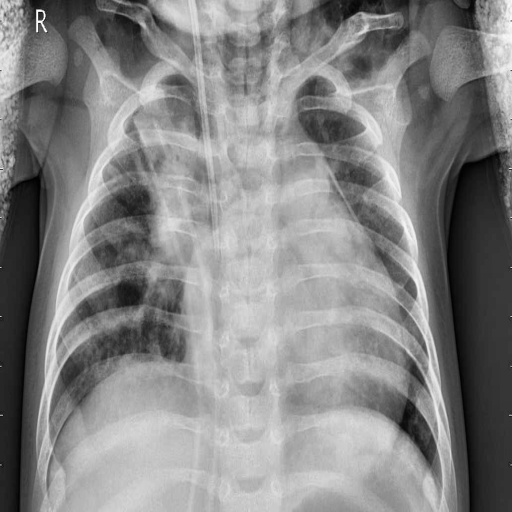
Finding: PNEUMONIA